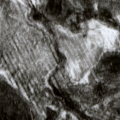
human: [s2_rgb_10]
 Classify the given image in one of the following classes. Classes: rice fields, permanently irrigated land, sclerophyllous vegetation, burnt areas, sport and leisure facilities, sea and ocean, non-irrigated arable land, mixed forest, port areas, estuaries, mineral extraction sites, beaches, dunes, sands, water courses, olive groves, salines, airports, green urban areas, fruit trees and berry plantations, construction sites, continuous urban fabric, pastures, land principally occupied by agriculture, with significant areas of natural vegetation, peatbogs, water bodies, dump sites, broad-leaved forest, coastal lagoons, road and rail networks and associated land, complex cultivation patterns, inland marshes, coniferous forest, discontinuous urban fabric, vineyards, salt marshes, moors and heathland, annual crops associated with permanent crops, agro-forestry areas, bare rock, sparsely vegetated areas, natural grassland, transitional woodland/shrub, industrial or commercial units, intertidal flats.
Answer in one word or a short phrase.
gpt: coniferous forest, mixed forest